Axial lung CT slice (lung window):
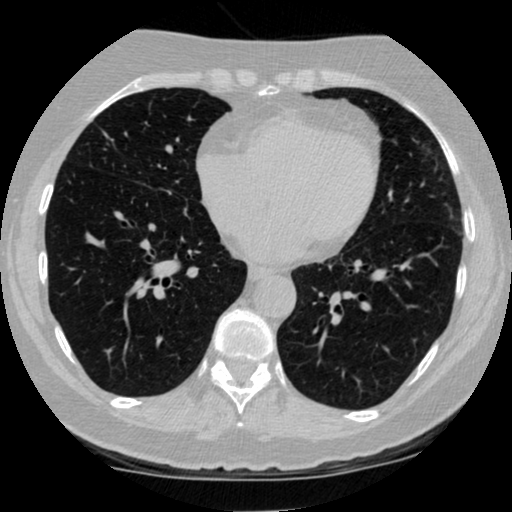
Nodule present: no